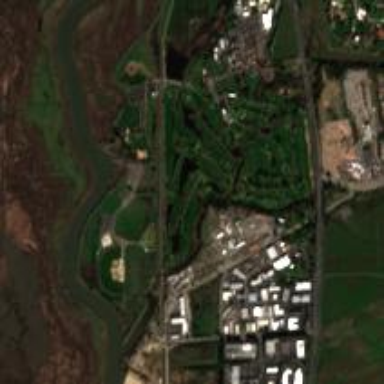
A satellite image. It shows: Golf course surrounded by greenery.